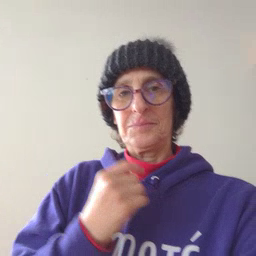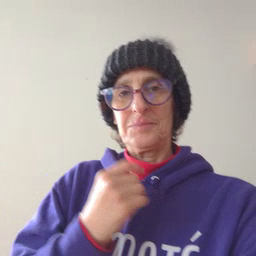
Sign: sleep